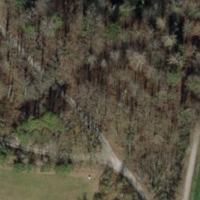
EUNIS habitat code: 44
Species observed at this site:
Anthyllis vulneraria